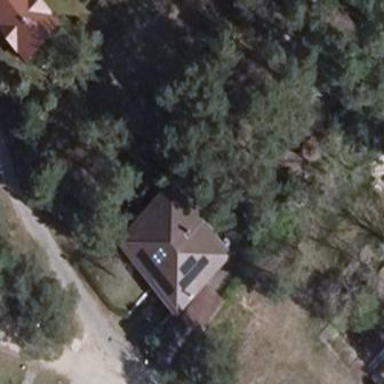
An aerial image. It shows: Building with hipped roof.